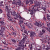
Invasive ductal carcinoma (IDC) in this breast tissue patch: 1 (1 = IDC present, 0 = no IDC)